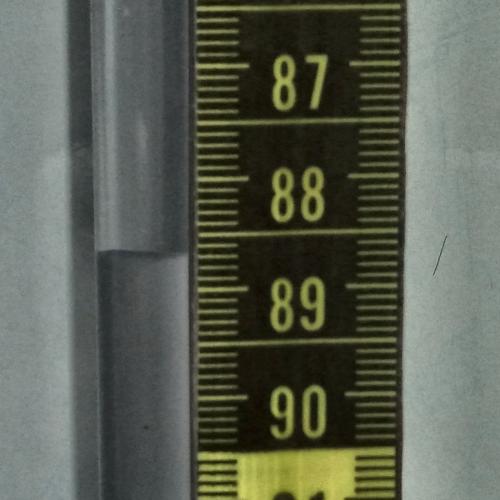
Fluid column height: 88.7 cm